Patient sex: F
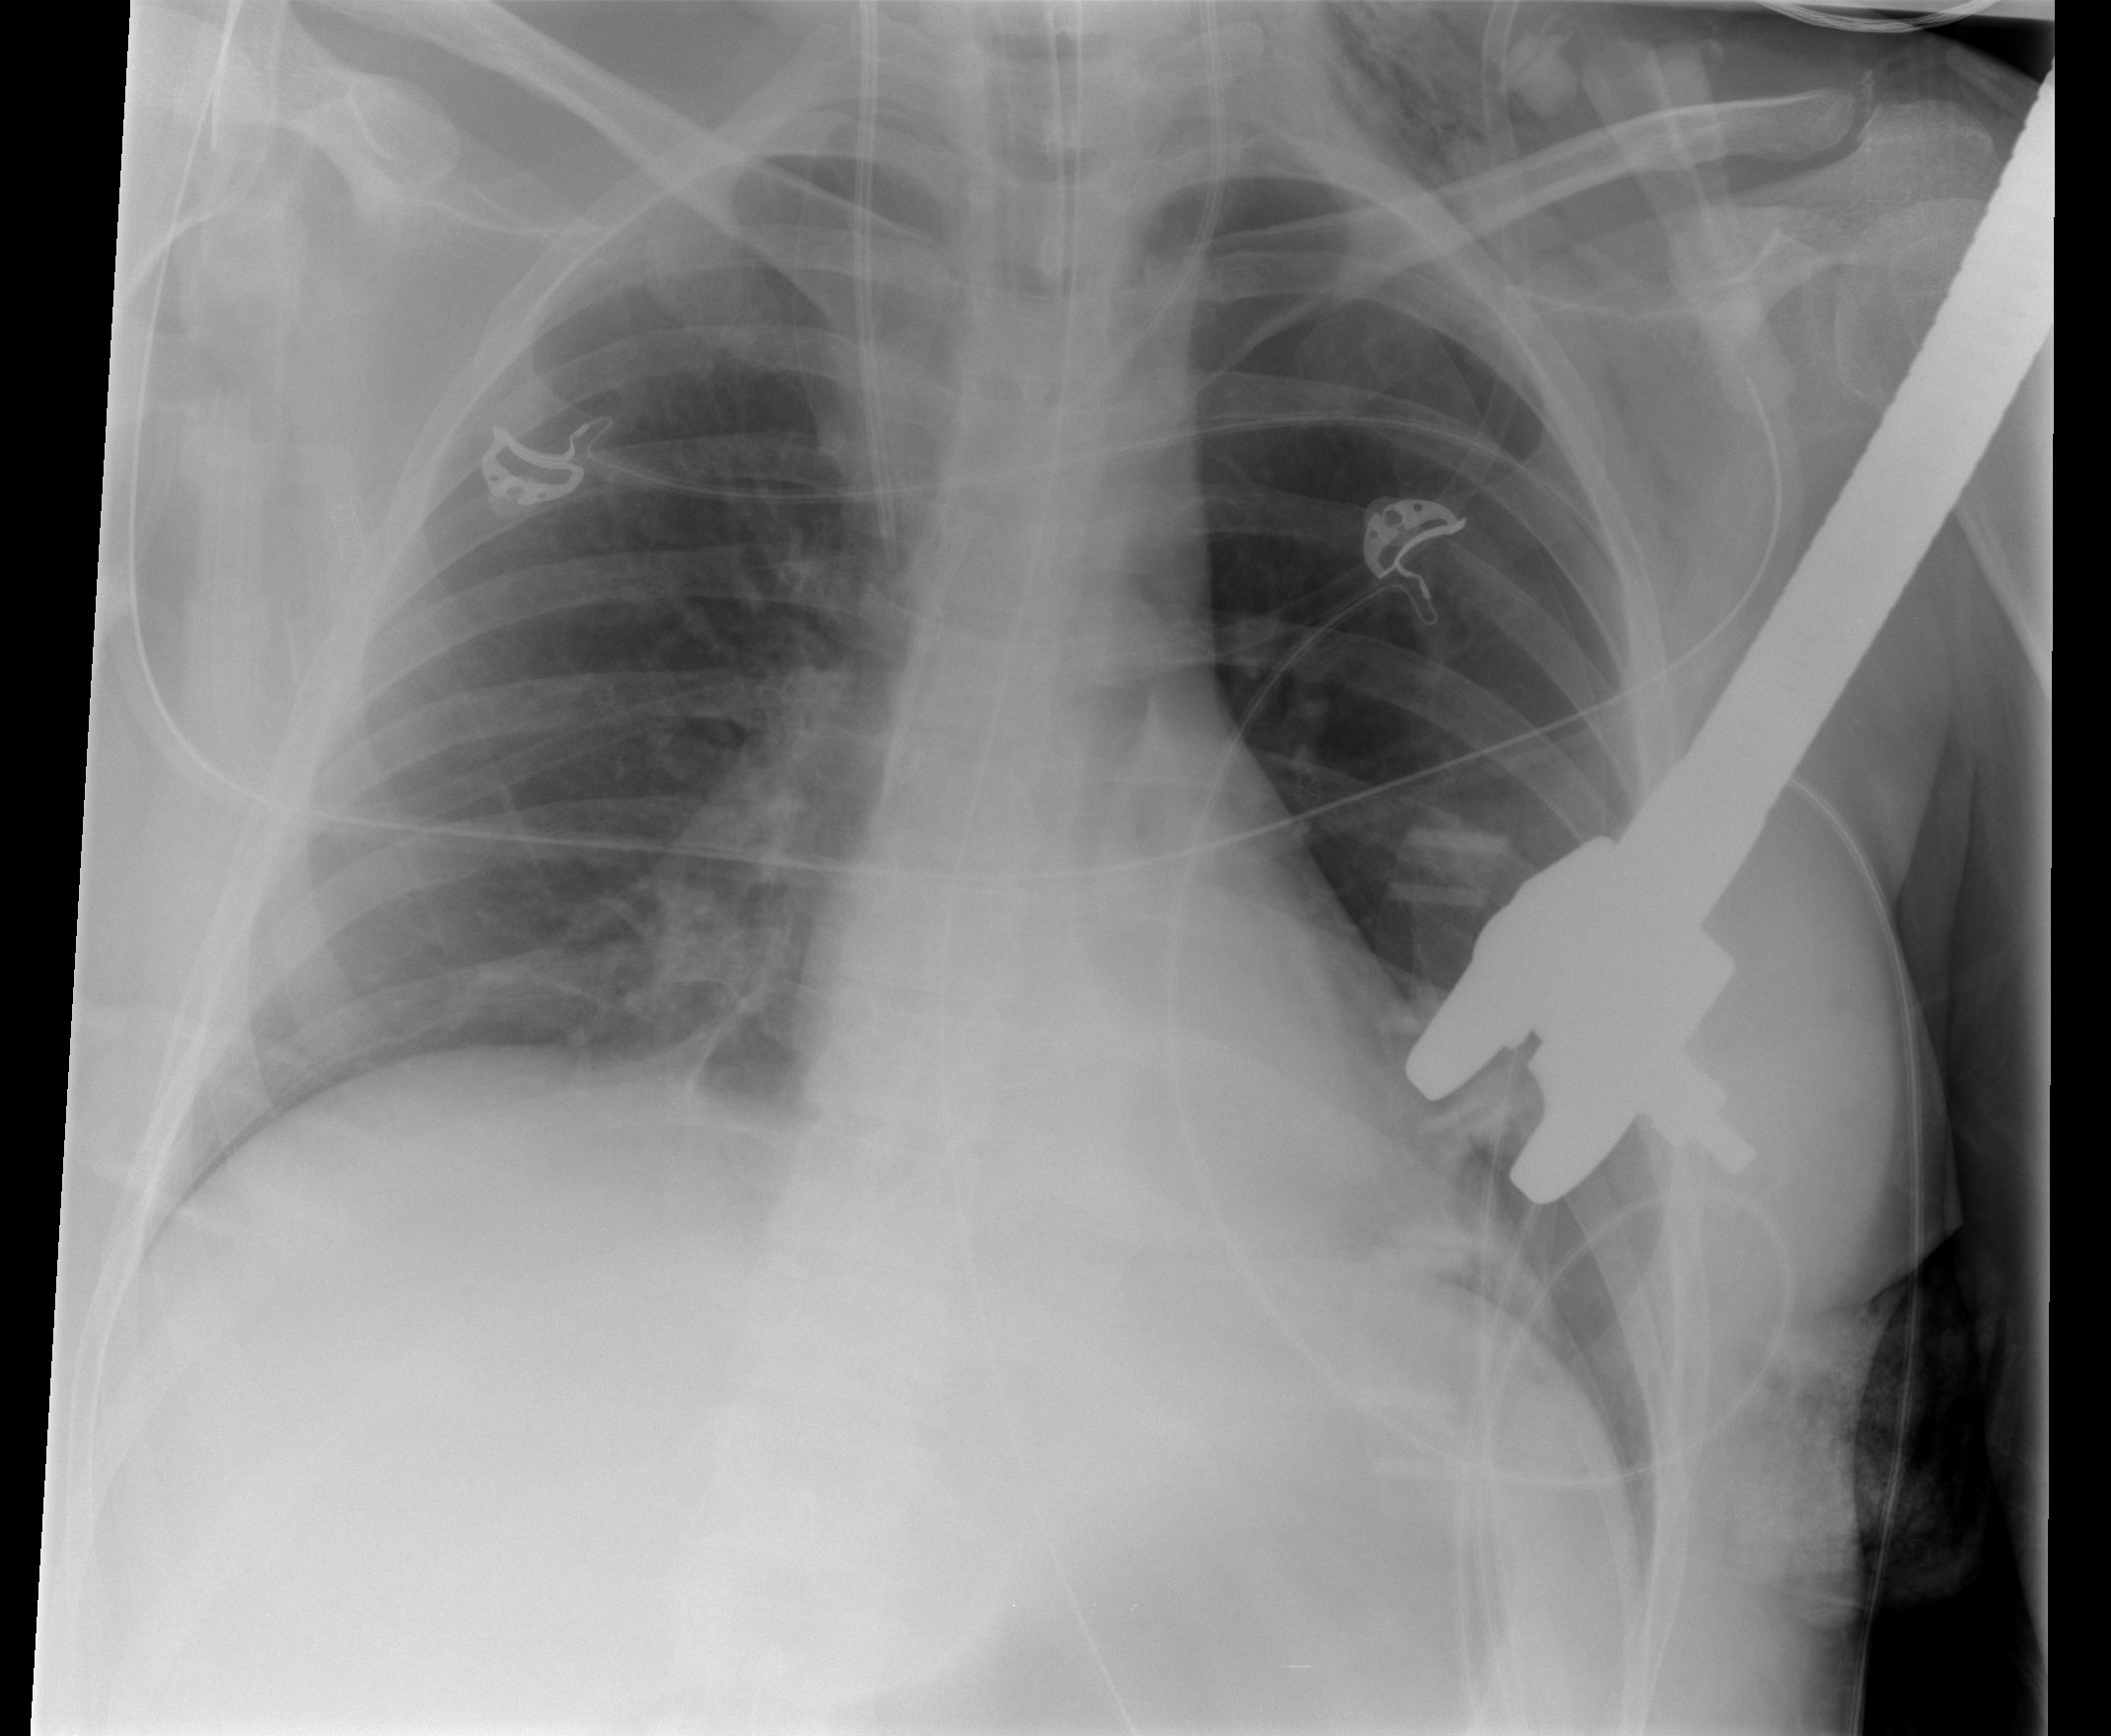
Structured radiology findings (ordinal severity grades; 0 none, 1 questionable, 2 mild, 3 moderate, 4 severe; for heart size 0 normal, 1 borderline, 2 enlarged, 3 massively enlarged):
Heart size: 0
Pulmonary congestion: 0
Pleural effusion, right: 0
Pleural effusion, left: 0
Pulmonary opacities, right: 0
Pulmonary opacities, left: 0
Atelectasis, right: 2
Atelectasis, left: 0